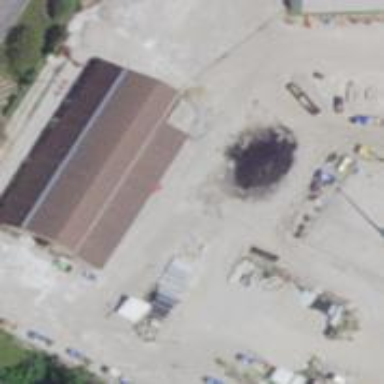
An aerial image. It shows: Industrial building.